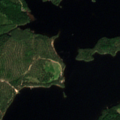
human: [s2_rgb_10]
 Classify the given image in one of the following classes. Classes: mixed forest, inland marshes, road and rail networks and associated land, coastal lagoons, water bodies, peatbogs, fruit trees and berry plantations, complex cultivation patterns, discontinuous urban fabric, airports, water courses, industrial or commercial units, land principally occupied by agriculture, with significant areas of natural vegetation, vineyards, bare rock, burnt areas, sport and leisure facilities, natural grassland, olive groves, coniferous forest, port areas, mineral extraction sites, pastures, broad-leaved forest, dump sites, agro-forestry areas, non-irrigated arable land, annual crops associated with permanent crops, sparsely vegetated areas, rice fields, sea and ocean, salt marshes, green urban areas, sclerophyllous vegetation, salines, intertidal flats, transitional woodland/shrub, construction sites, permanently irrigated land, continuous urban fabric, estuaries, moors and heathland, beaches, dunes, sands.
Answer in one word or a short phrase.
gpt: coniferous forest, mixed forest, water bodies